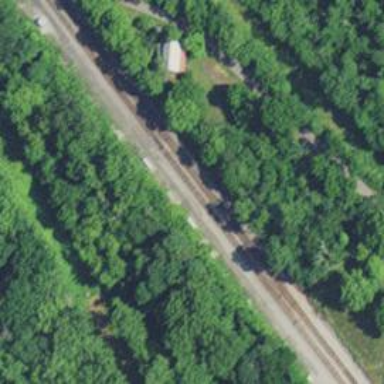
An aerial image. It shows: Railway crossover.